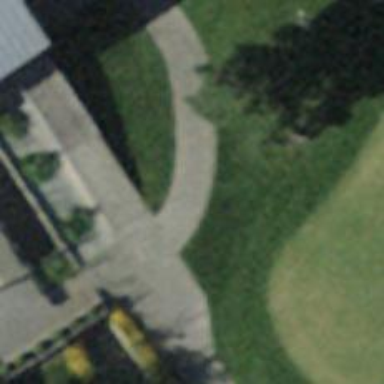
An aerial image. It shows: Designated golf cart path along service road.